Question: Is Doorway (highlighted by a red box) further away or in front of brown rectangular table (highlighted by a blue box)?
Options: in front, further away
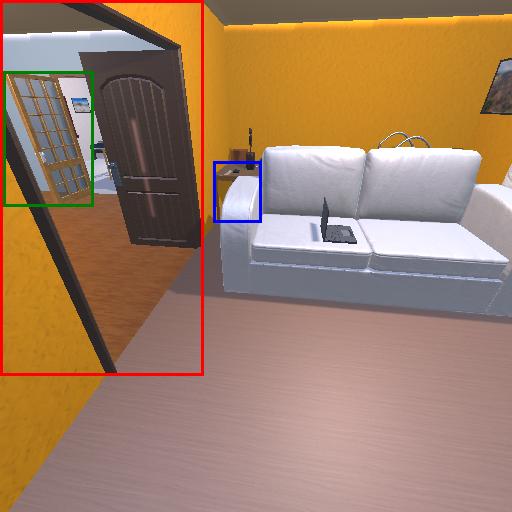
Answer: in front